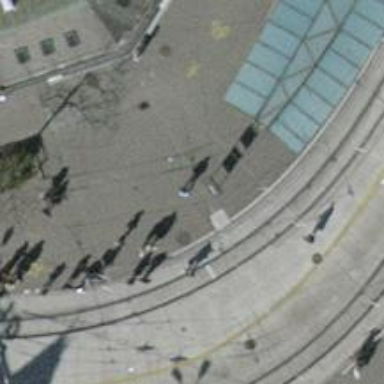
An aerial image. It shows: Tram stop with public transport connection.